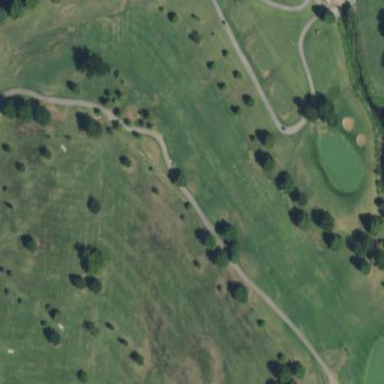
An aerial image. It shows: Grassy area designated as golf fairway.